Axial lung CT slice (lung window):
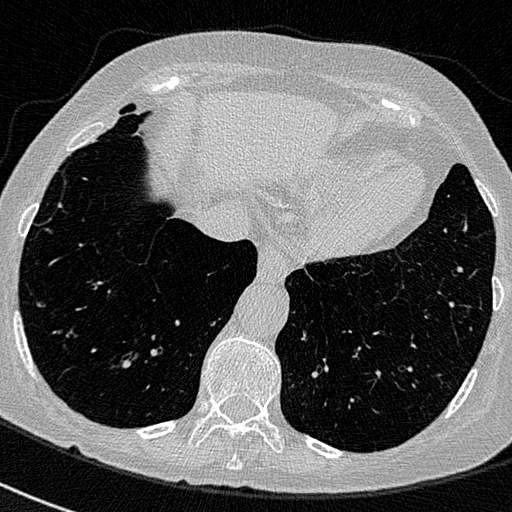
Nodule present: no